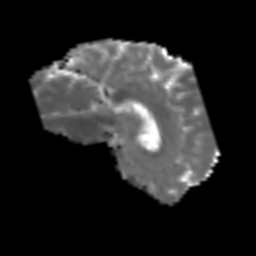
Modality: MD
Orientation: sagittal
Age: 63
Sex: male
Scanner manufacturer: siemens
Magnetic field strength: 3 T
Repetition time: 3.2 s
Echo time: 0.081 s